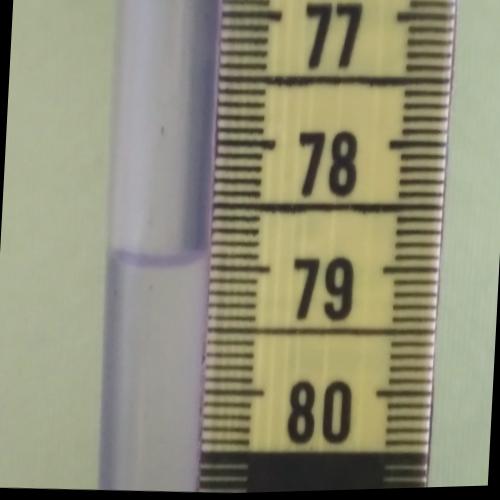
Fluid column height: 79.0 cm